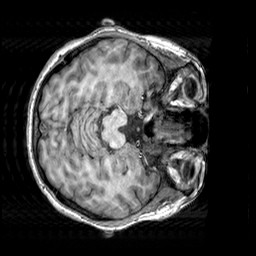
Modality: T1w
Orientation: axial
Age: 21
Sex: female
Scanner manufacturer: siemens
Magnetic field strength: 3 T
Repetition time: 2.3 s
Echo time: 0.00303 s